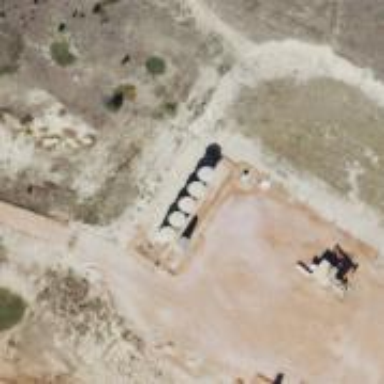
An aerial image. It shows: Storage tank that is man-made.